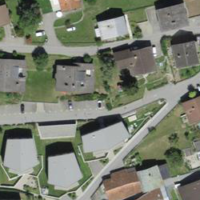
EUNIS habitat code: 54
Species observed at this site:
Orchis militaris